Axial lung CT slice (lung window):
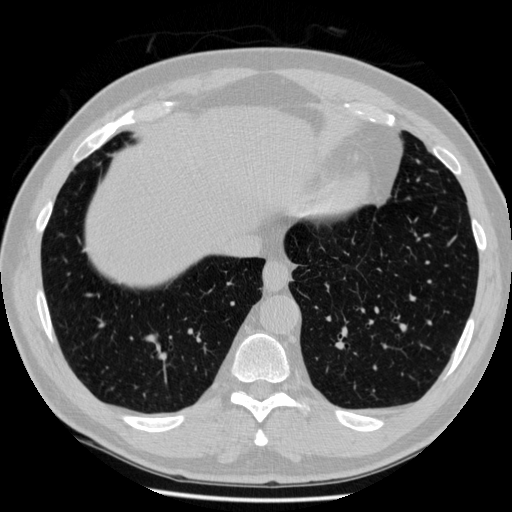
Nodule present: no